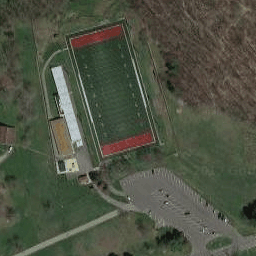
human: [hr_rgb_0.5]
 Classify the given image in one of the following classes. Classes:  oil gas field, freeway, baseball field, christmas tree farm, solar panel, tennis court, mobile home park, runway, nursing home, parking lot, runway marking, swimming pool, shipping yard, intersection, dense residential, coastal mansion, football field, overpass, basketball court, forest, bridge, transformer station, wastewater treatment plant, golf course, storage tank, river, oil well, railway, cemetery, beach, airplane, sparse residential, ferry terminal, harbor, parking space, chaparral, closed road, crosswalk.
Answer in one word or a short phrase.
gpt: football field